Interaction volume radius: 5 \u00c5
Interaction volume height: 10 \u00c5
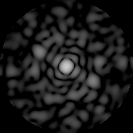
Disorder parameter: 0.8575